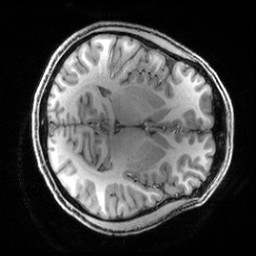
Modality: T1w
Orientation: axial
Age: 29
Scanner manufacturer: siemens
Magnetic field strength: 3 T
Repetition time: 2.5 s
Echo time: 0.00444 s